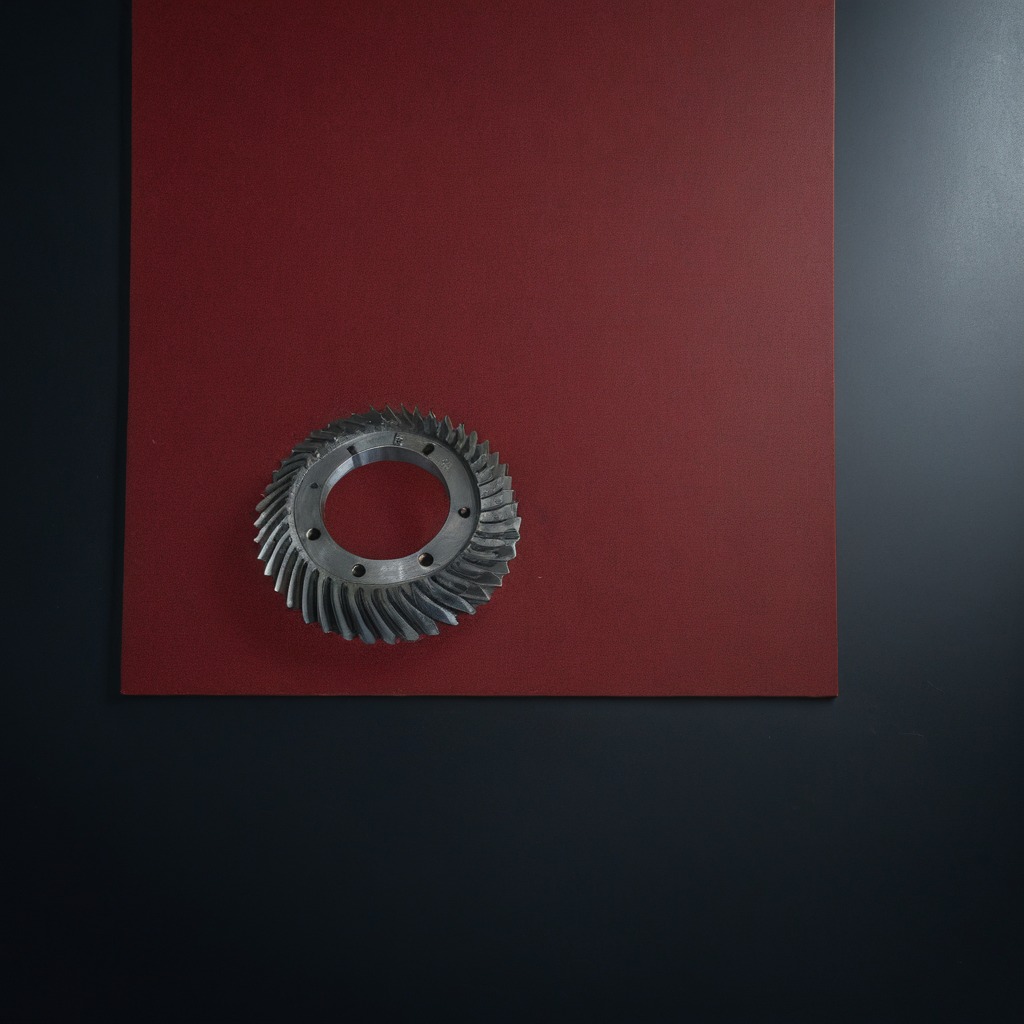
A steel gear with teeth is lying on the granite tabletop.